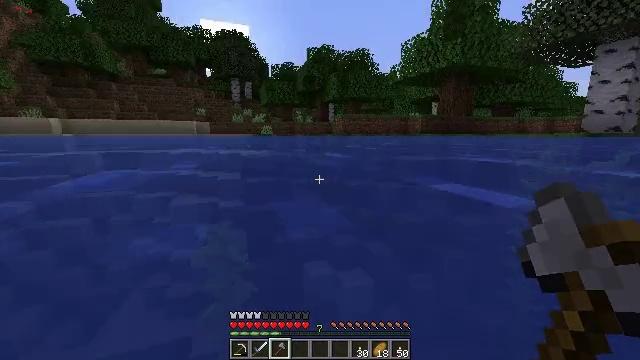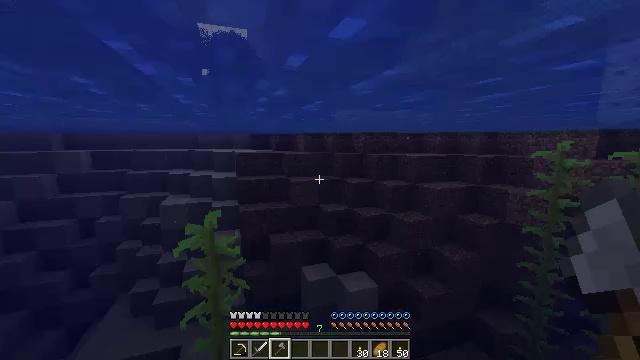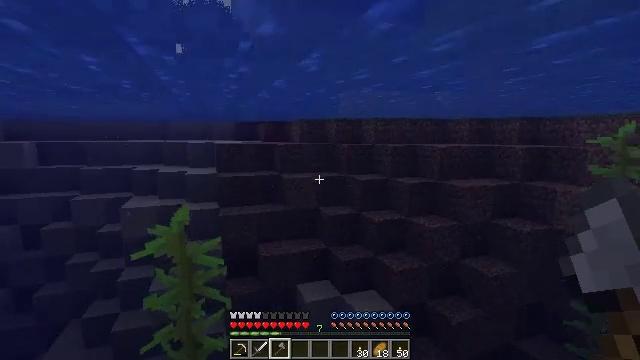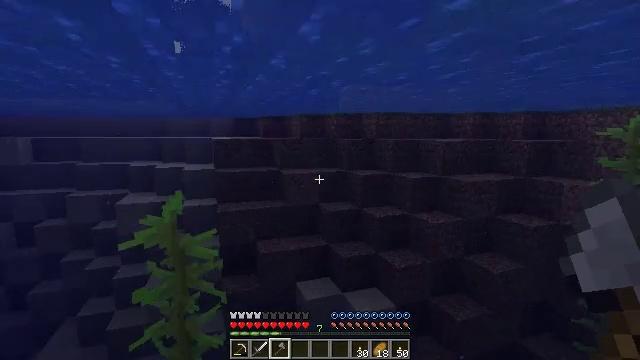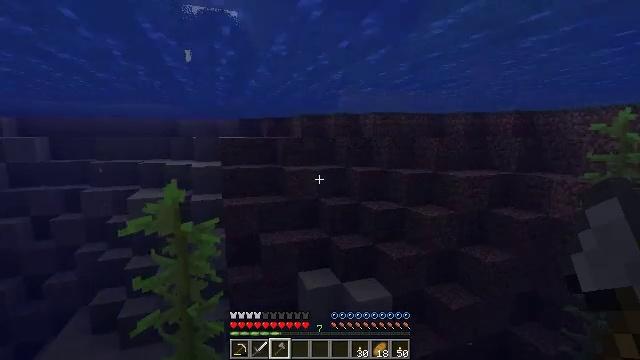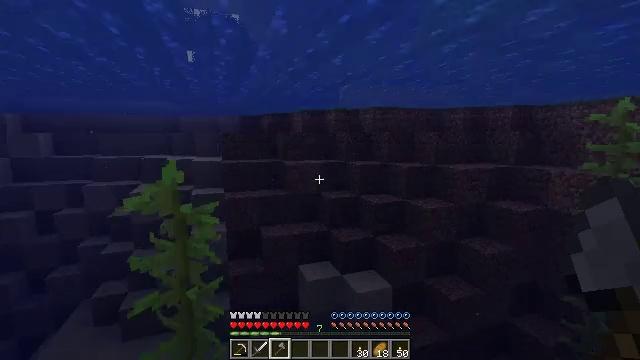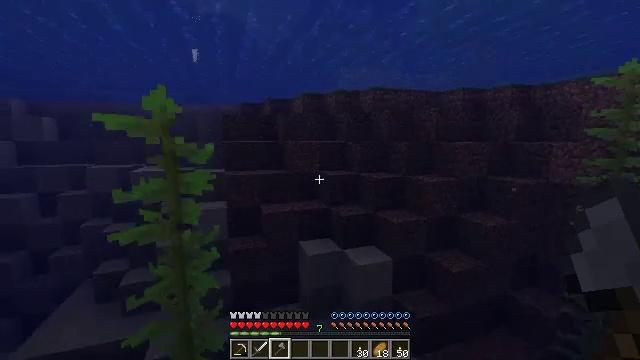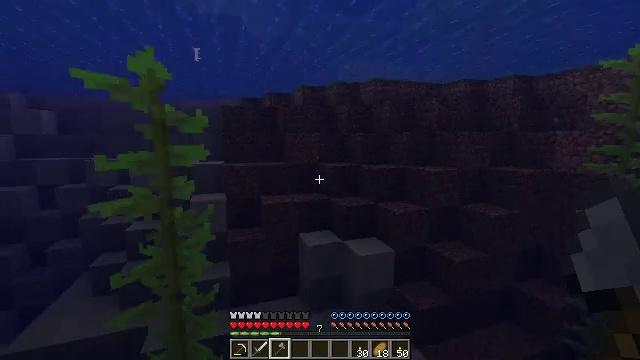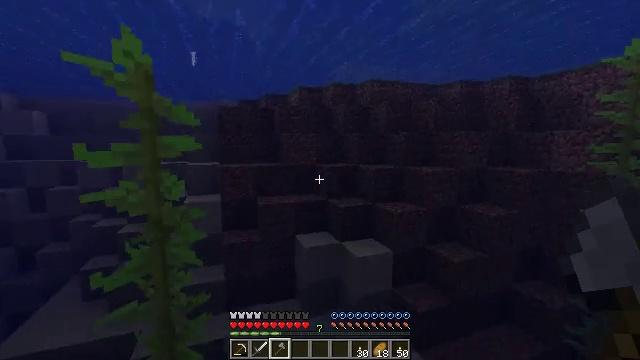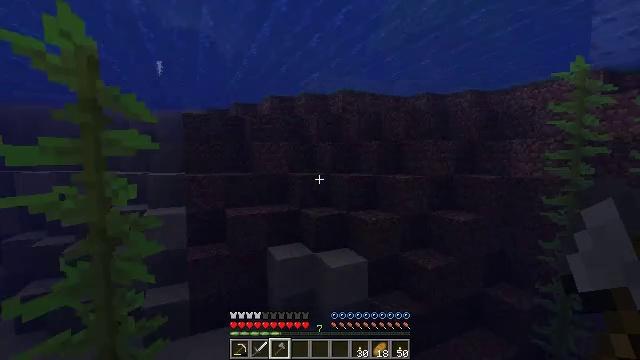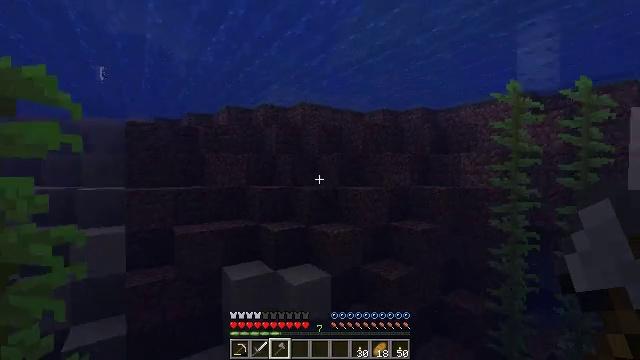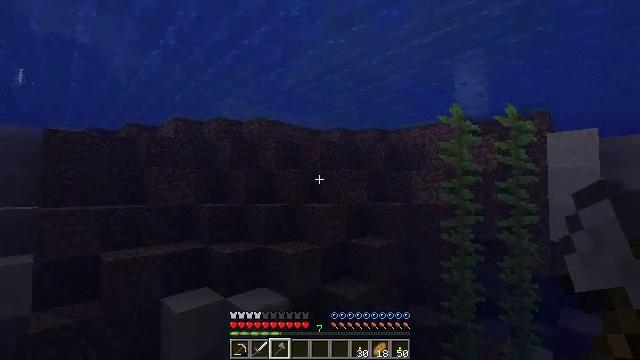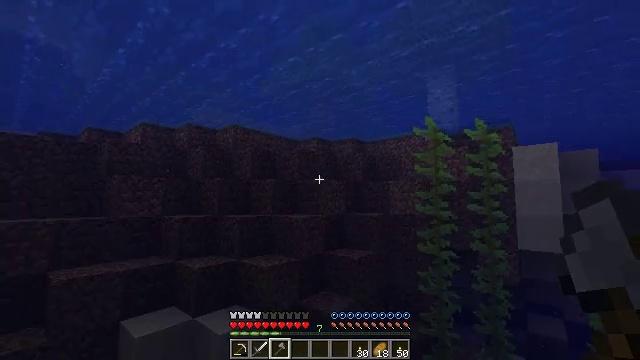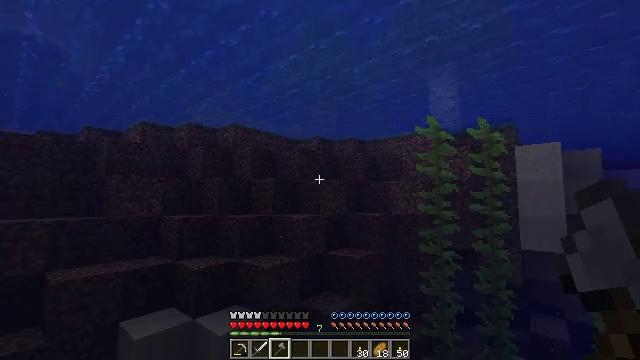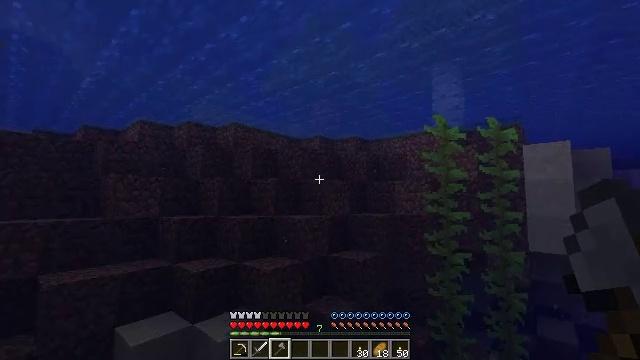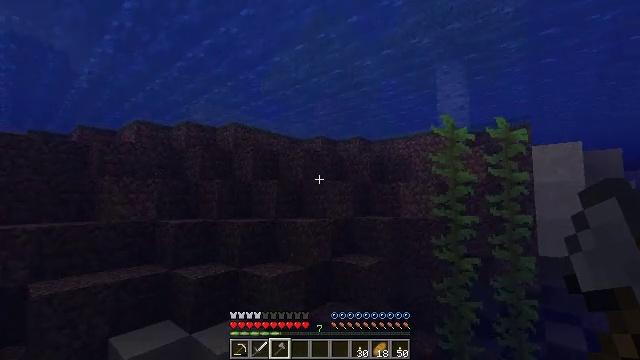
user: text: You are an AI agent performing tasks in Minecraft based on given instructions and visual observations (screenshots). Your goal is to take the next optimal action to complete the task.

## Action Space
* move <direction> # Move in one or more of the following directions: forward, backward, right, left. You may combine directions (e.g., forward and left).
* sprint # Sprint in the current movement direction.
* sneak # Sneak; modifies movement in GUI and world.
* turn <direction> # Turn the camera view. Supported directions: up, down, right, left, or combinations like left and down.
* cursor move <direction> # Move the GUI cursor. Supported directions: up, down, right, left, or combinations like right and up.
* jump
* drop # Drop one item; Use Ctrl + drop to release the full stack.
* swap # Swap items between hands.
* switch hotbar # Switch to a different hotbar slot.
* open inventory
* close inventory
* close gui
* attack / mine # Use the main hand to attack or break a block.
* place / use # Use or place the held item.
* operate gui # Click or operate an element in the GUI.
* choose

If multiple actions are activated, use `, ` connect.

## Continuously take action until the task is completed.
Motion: motion action
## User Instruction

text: Cut down the tree and harvest oak logs.
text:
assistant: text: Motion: move forward, sprint, turn up
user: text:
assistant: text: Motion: move forward, sprint
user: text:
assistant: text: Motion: move forward, sprint
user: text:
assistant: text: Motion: move forward, sprint
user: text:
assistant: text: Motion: move forward, sprint
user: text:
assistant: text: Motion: move forward, sprint
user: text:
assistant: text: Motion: move forward, sprint
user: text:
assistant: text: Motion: move forward, sprint
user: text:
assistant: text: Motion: move forward, sprint, turn right and up
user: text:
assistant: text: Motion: move forward, sprint, turn right and up
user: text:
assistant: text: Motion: move forward, sprint, turn right and up
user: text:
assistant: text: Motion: move forward, sprint, turn right and up
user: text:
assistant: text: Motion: move forward, sprint
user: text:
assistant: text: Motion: move forward, sprint, jump
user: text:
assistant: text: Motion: move forward, sprint, jump
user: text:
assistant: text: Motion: move forward, sprint, jump
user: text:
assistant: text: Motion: move forward, sprint, jump
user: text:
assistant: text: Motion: move forward, sprint, jump
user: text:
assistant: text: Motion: move forward, sprint, jump
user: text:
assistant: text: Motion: move forward, sprint, turn left, jump
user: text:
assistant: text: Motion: move forward, sprint
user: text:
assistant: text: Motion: move forward, sprint
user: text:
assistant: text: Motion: move forward, sprint
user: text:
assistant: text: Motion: move forward, sprint
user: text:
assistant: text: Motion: move forward, sprint
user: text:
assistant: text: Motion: move forward, sprint
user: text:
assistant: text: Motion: move forward, sprint
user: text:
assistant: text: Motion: move forward, sprint
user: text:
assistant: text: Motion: move forward, sprint
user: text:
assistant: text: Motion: move forward, sprint, turn left